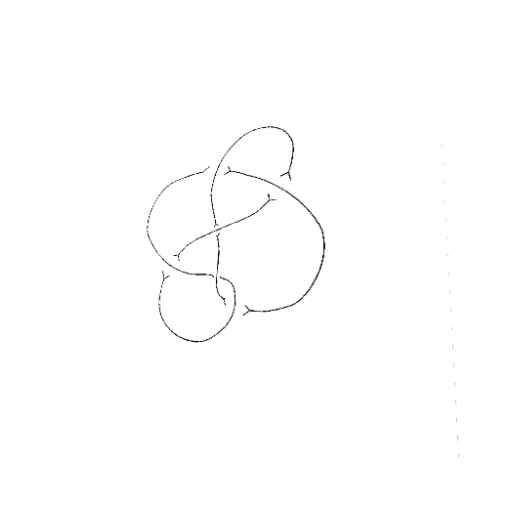
Crossing number: 6